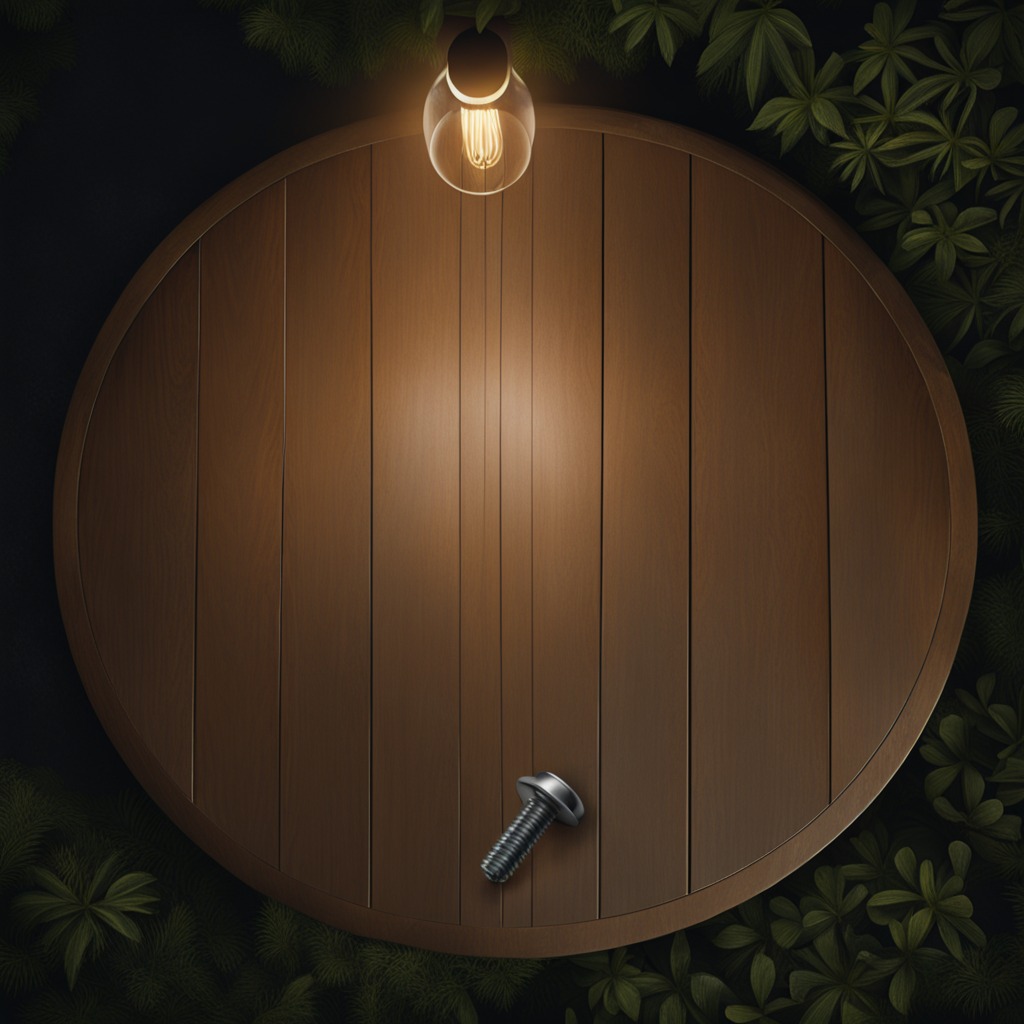
A metal screw is lying on a wooden table inside a jungle field workshop tent at night.